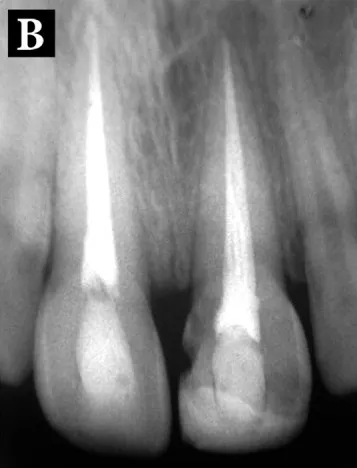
One year.
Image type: radiology (x_ray)